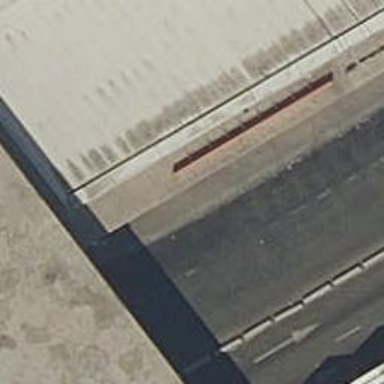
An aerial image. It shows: Bus stop with platform for public transport.